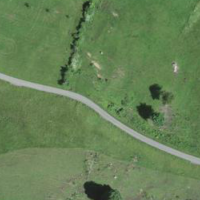
EUNIS habitat code: 24
Species observed at this site:
Saxifraga rotundifolia